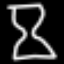
Label: hourglass